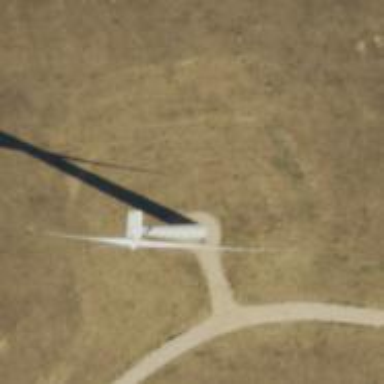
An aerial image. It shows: Wind generator powered by horizontal axis wind turbine.